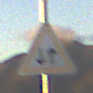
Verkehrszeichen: Gegenverkehr
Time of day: SunriseSunset
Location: Outdoor (RoadRail)
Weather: PartlyCloudy
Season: NotSpecified
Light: Natural